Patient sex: M
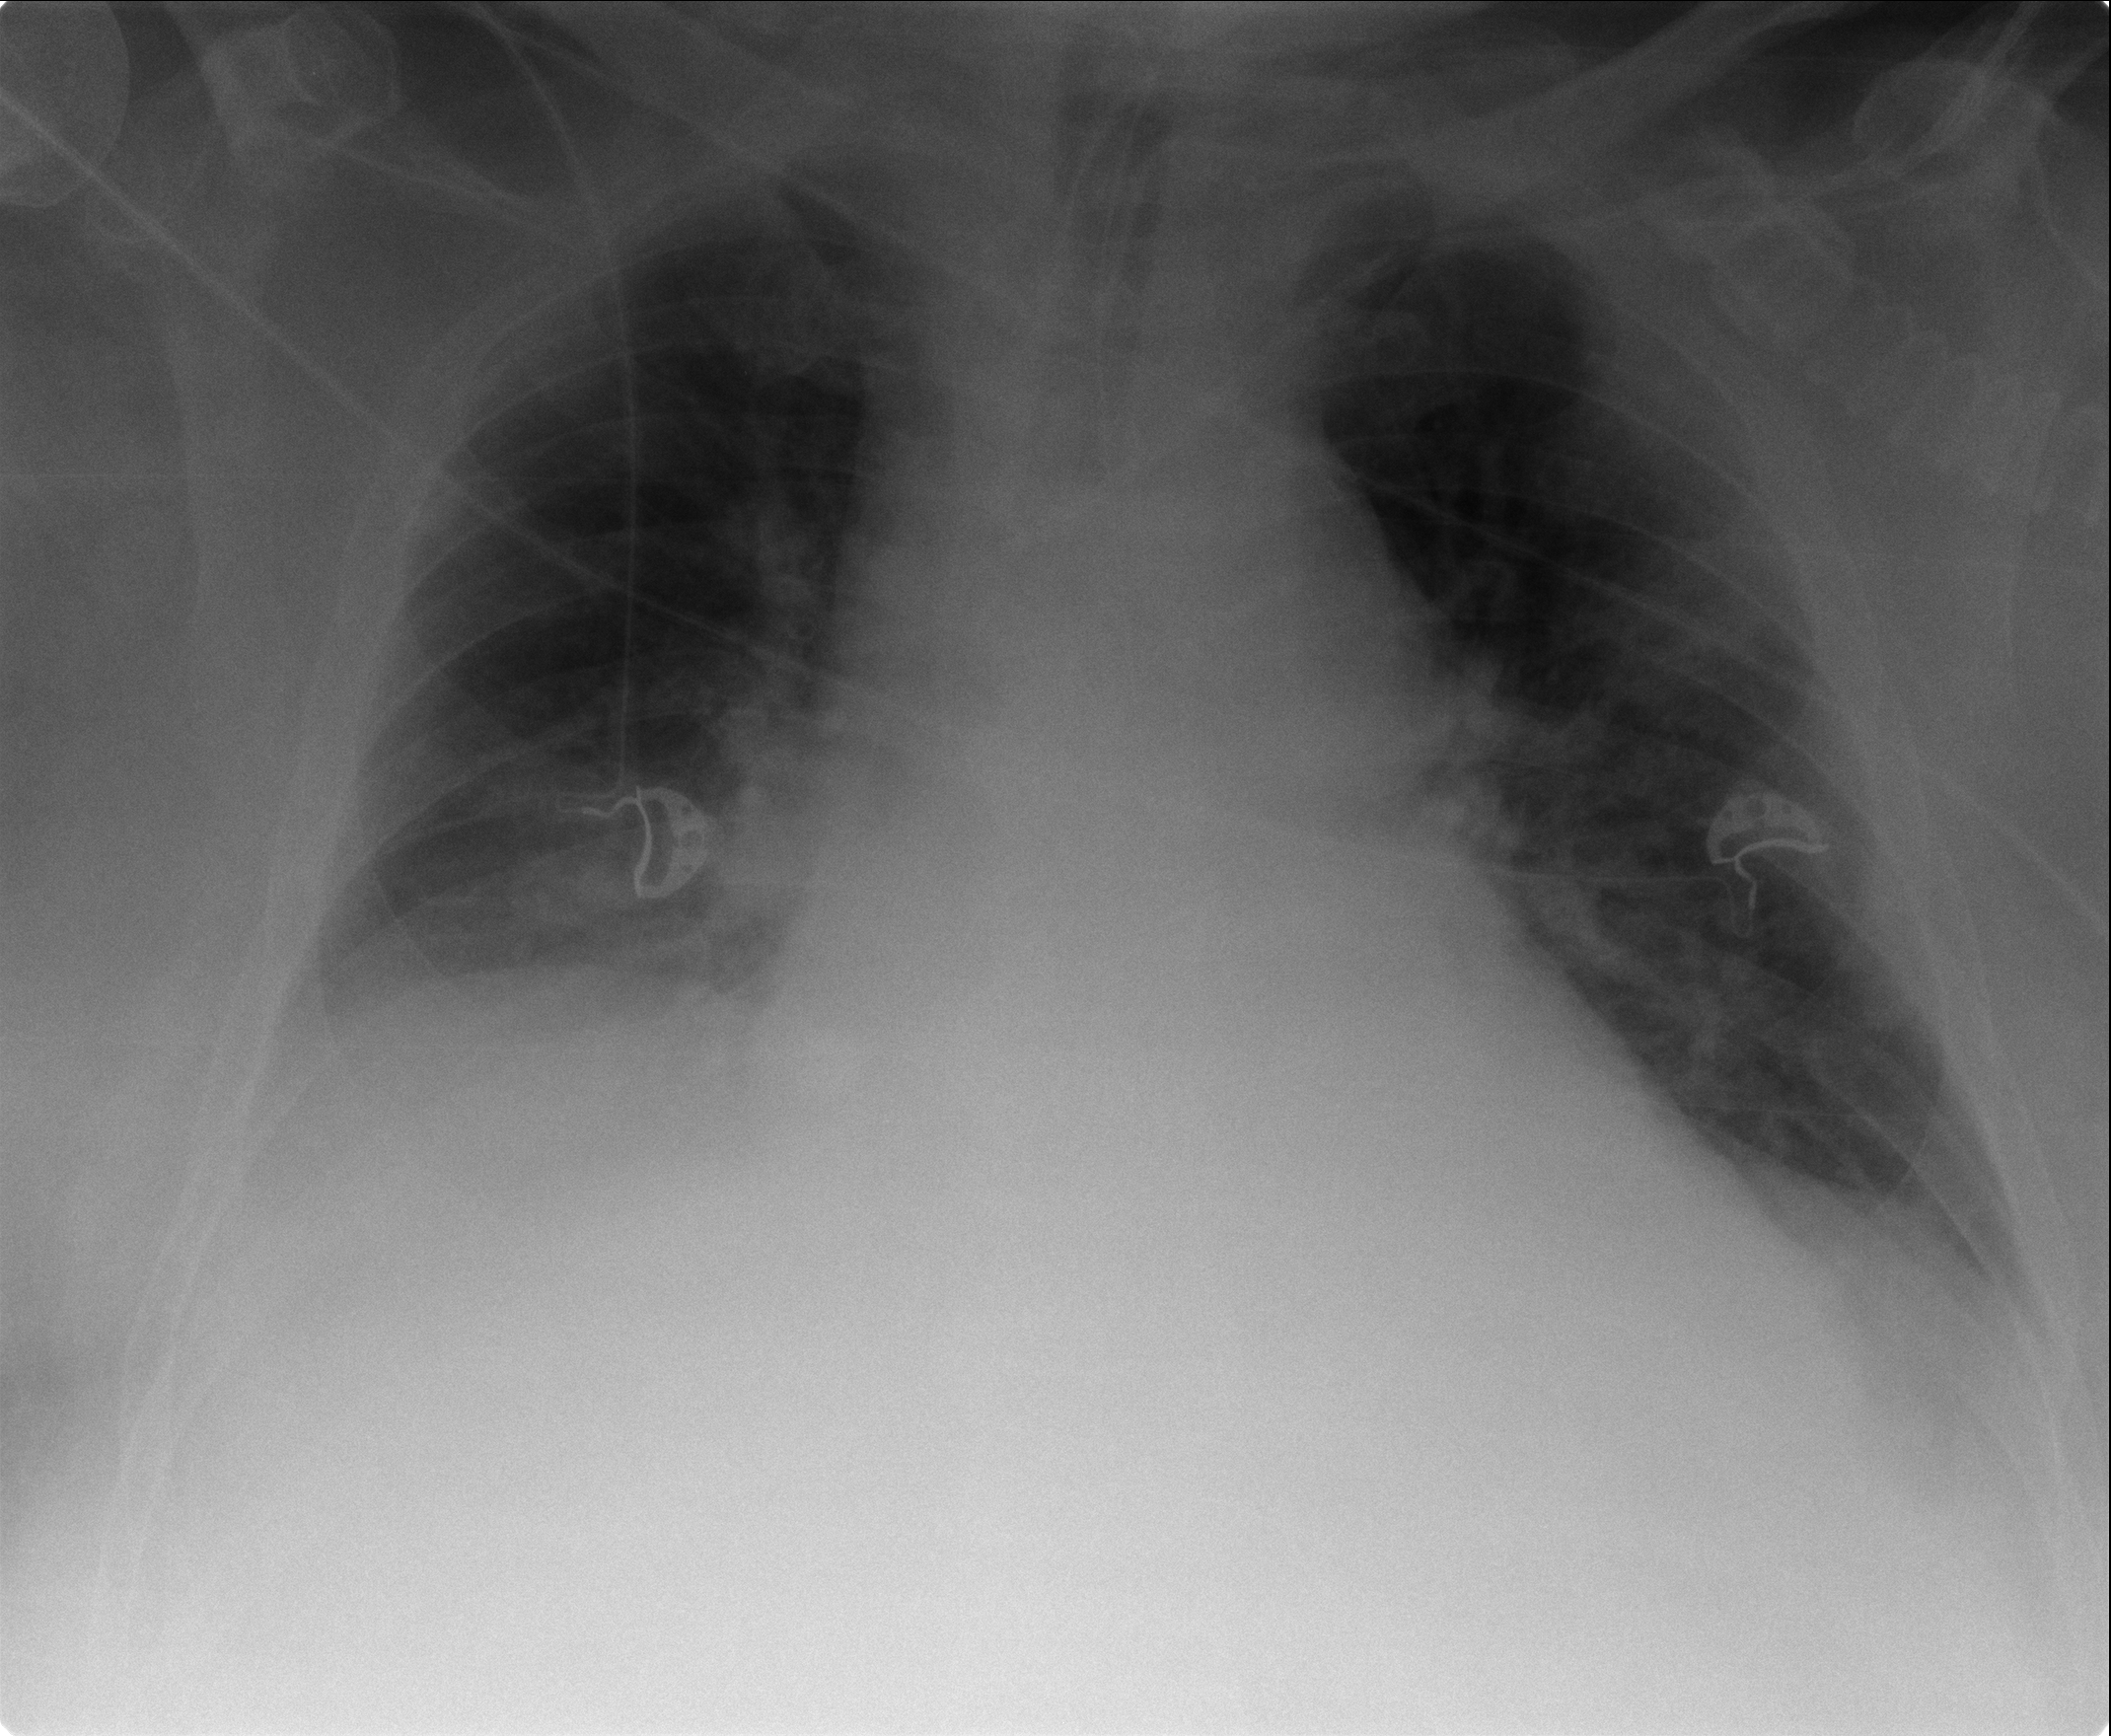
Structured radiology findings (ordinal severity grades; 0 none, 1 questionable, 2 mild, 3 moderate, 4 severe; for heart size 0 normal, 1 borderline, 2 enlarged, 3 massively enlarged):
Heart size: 2
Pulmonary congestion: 2
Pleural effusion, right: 2
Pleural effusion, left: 2
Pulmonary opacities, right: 2
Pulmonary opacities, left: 2
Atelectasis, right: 2
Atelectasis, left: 2